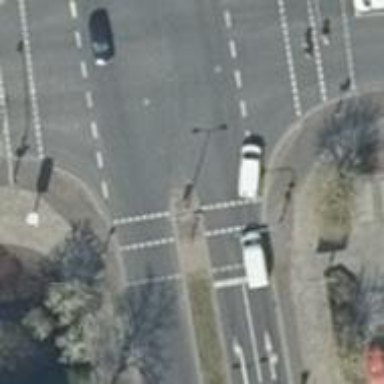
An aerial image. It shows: Crossing with traffic signals.